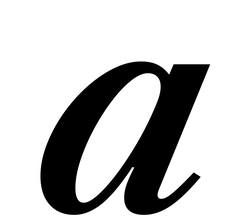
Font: LibreCaslonText-Italic_SemiBold_Italic